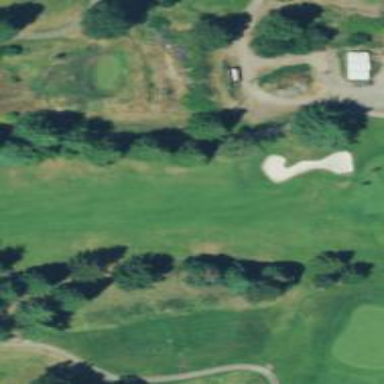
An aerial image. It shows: Golf hole.